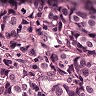
Metastatic tissue present: yes